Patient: sex M, age 52
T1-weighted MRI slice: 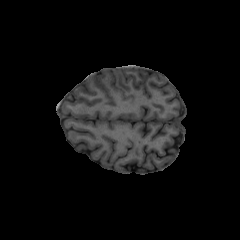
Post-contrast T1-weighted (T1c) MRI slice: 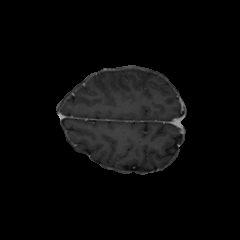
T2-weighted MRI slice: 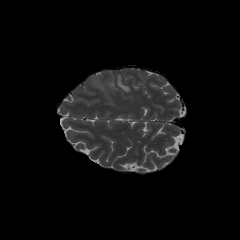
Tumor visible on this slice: yes
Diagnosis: Glioblastoma, IDH-wildtype
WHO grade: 4